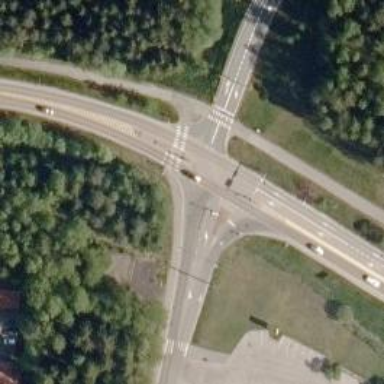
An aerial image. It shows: Secondary link road.